Question: I am tring to push data from viewbag to a textbox in Jquery. Here while i am checking whether viewbag is null or not, it shown error as "Condition compilation is turned off" and other function get inactive .

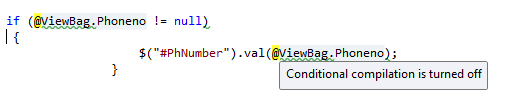
Answer: '''
Use @ViewBag.Phoneno inside double codes. like this "@ViewBag.Phoneno"
'''